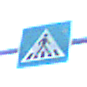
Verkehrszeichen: FussgaengerueberwegLinks
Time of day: MorningAfternoon
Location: Outdoor (Nature)
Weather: Clear
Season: Winter
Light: Natural